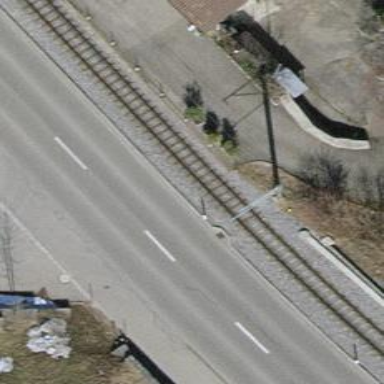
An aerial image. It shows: Railway level crossing.